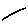
Label: line